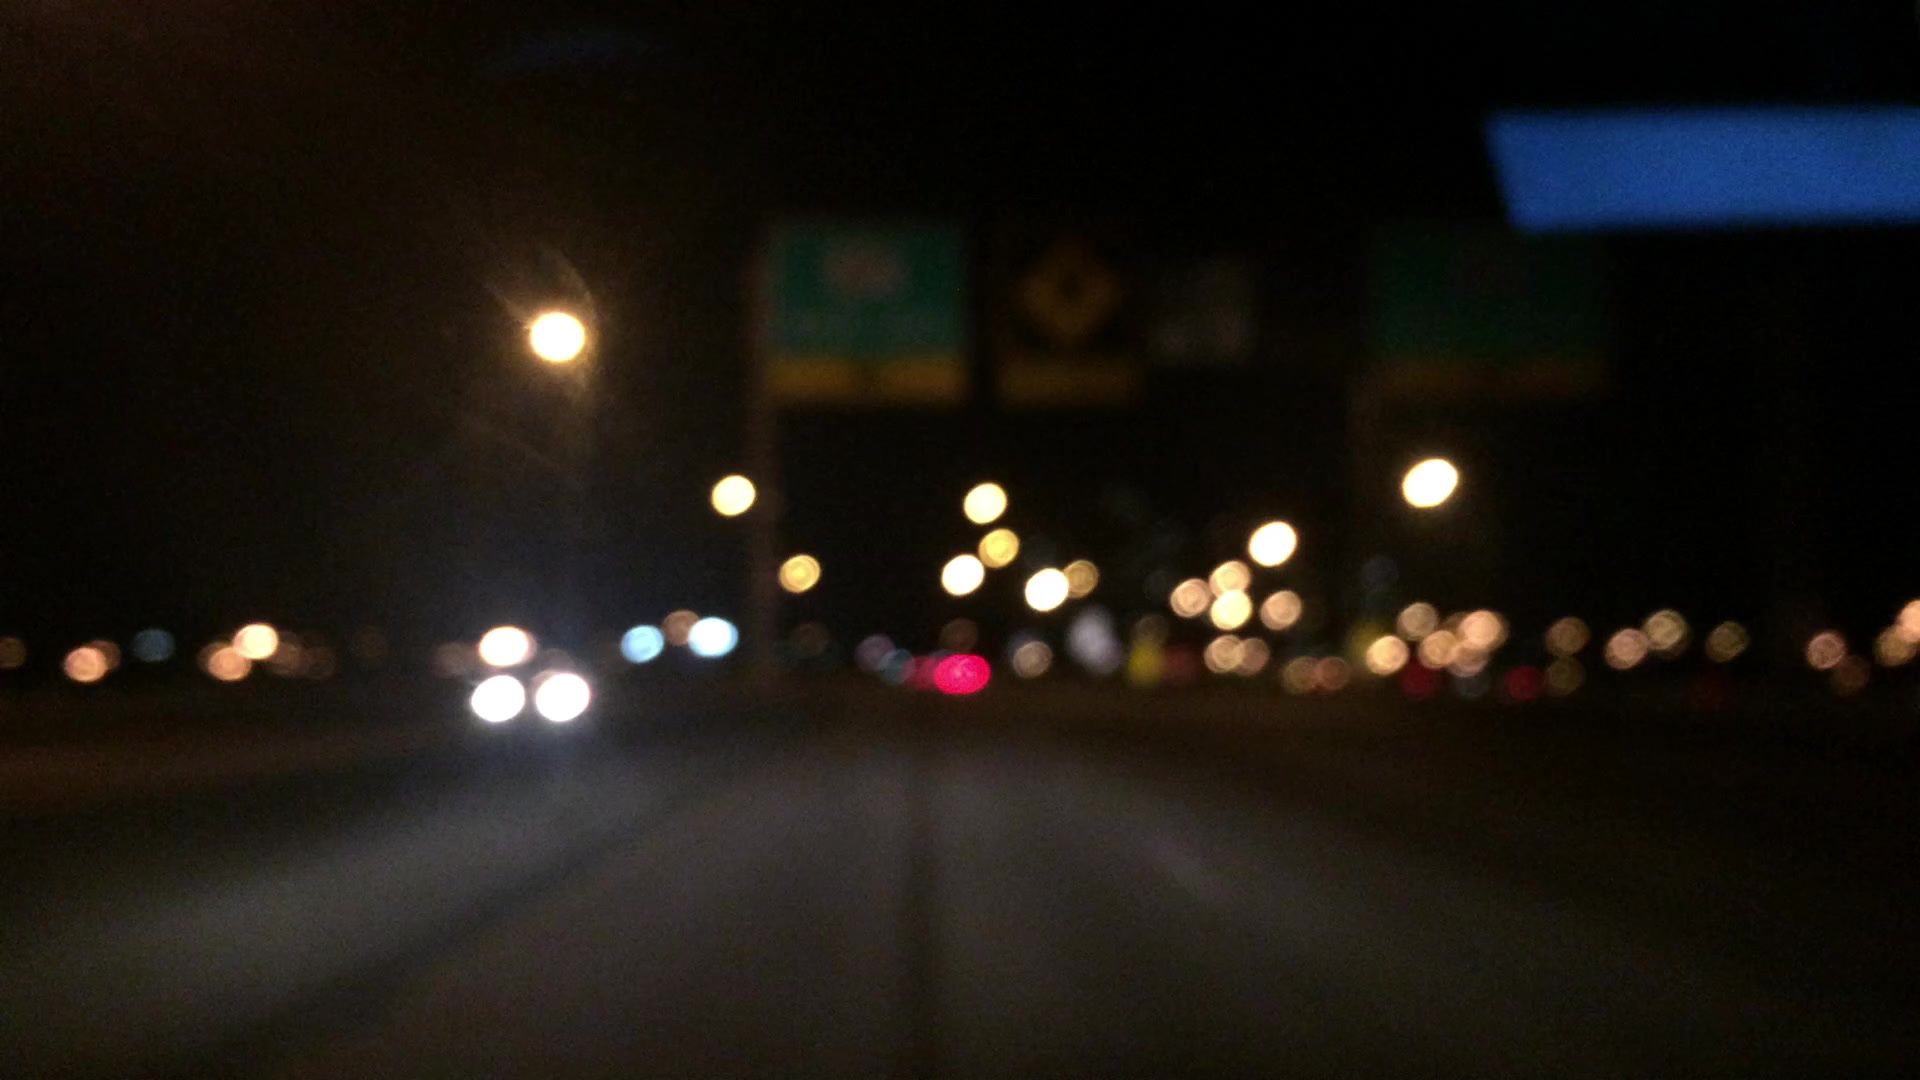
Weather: clear
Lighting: night
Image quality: slightly poor
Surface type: driving surface
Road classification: primary, motorway_link
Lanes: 2
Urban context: urban centre
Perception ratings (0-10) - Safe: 2.03, Lively: 2.1, Beautiful: 7.57, Boring: 0.79, Depressing: 2, Wealthy: 5.08